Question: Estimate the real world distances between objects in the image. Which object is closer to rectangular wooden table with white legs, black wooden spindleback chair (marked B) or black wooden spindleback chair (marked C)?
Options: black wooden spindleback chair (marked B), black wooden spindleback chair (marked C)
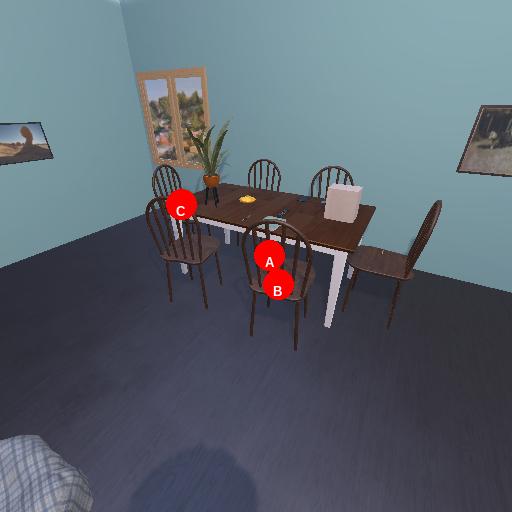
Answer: black wooden spindleback chair (marked B)